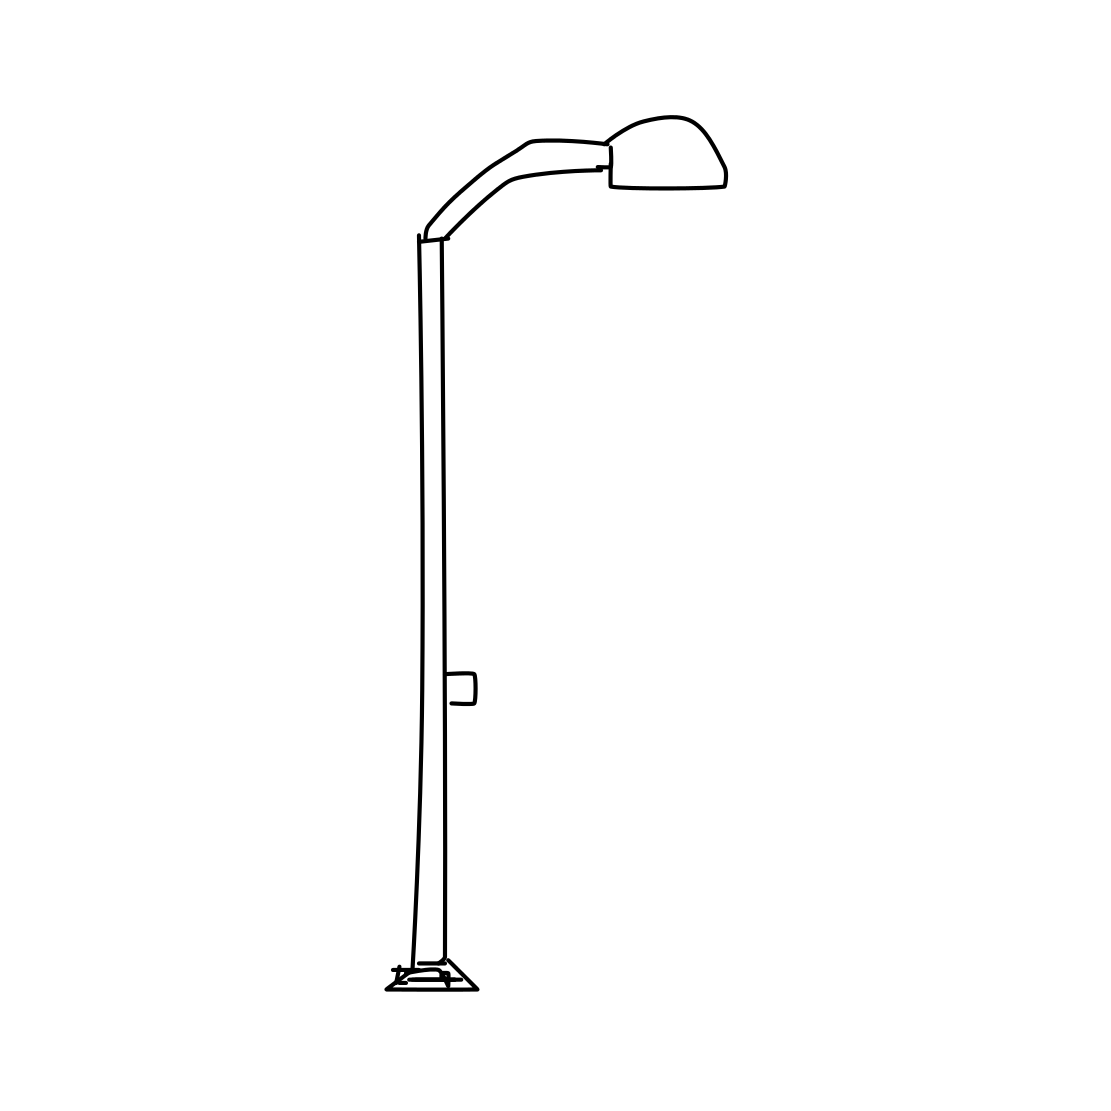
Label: streetlight